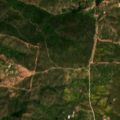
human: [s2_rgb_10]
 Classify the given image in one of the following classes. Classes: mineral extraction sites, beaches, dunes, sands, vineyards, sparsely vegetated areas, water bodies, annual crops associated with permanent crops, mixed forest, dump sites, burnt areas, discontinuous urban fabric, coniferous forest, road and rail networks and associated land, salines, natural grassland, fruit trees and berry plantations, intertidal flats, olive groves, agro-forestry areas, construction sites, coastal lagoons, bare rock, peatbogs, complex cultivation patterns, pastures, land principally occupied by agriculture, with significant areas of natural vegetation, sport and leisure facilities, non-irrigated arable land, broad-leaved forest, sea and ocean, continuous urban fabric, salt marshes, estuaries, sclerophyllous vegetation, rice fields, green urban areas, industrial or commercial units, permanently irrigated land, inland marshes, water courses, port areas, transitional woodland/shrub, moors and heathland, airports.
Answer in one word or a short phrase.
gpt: continuous urban fabric